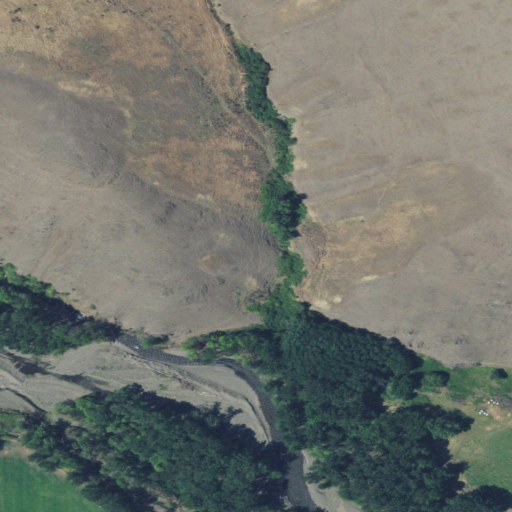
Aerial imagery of valley in Oregon named Bowlus Canyon containing grassland, woody wetlands, herbaceous wetlands, shrub, open water, evergreen forest, and cultivated crops